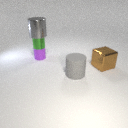
large gray rubber cylinder to the left of large brown metal cube